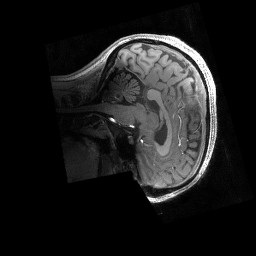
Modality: T1w
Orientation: sagittal
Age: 22
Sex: female